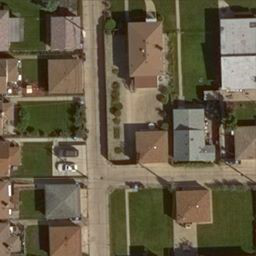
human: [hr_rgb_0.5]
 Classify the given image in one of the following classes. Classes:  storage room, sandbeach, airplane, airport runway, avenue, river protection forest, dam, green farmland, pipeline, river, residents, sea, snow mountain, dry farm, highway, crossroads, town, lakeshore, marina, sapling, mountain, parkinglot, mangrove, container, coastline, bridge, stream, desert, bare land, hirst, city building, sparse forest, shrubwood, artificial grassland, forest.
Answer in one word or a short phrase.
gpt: residents